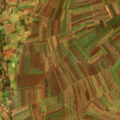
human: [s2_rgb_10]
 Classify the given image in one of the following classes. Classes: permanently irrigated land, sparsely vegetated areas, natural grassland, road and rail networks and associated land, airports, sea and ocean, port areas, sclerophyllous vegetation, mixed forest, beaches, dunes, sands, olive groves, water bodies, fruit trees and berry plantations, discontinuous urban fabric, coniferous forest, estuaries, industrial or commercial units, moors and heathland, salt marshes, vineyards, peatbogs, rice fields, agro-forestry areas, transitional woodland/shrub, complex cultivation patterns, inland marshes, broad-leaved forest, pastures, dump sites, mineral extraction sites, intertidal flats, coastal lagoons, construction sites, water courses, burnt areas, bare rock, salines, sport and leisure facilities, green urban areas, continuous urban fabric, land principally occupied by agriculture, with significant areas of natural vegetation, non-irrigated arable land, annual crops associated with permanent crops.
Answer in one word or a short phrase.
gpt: non-irrigated arable land, land principally occupied by agriculture, with significant areas of natural vegetation